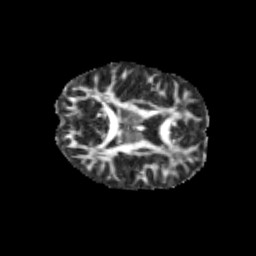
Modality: FA
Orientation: axial
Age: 9
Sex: male
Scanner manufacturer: siemens
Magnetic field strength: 3 T
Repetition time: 3.8 s
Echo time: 0.07 s